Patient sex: M
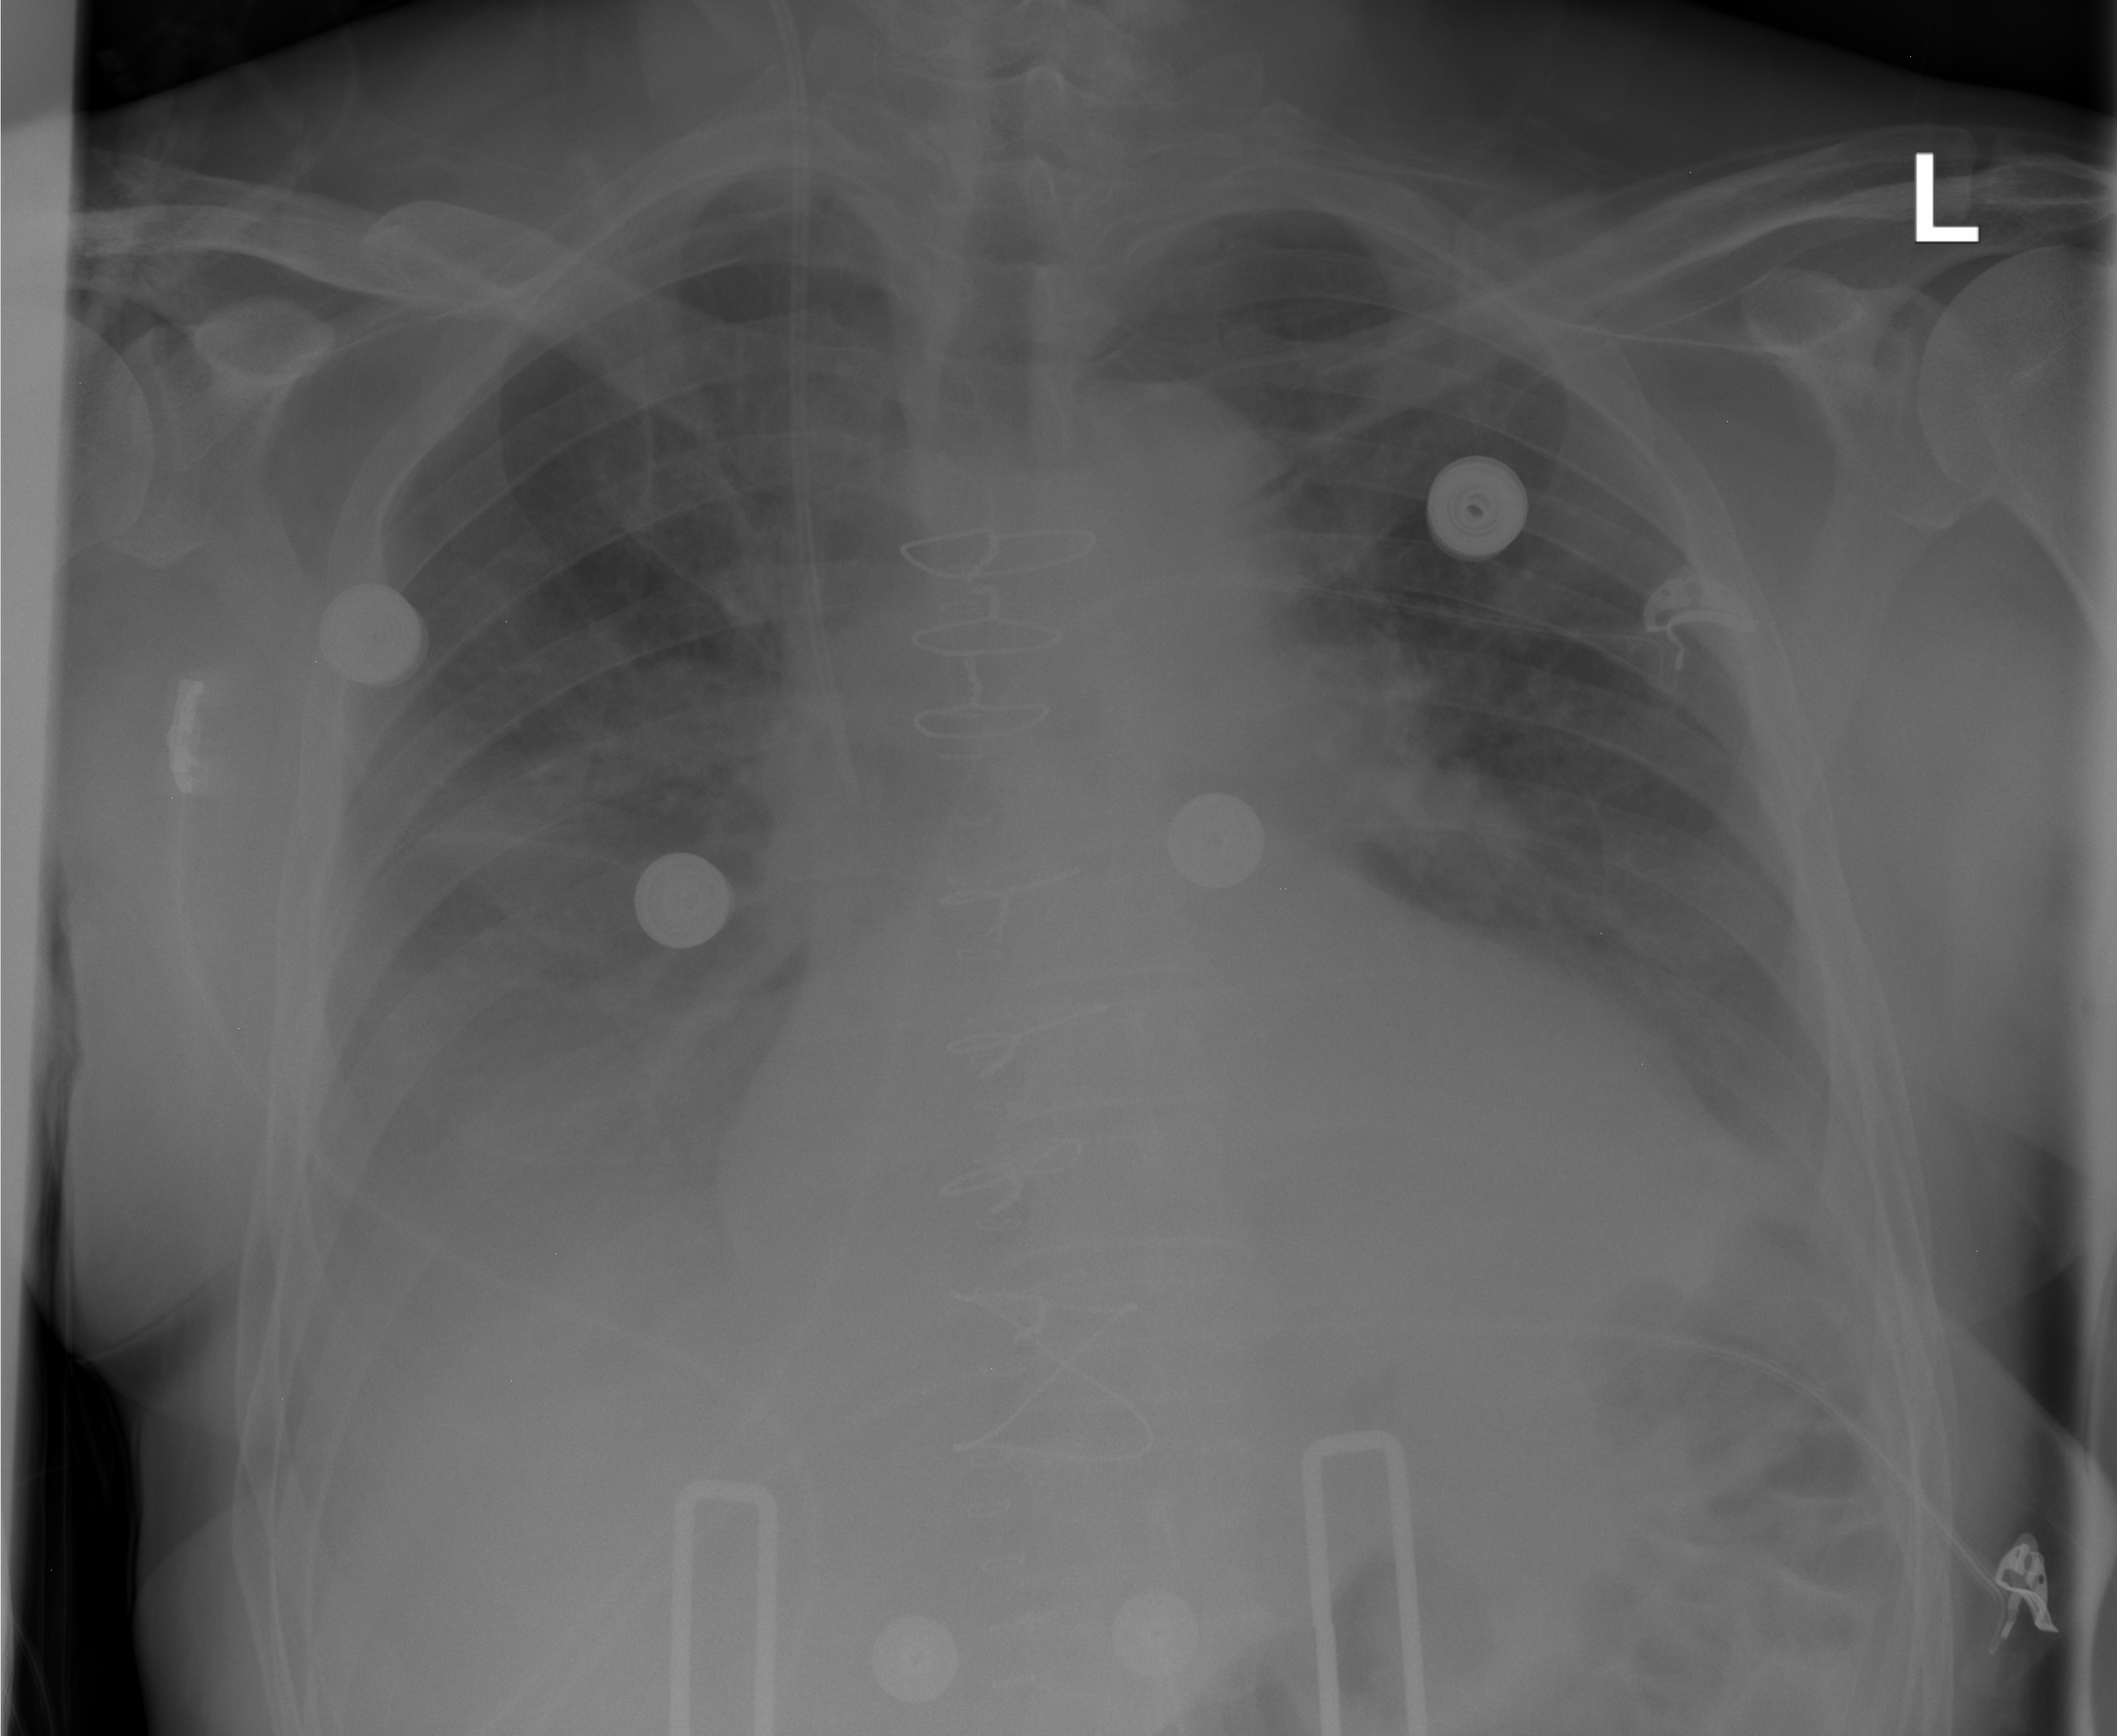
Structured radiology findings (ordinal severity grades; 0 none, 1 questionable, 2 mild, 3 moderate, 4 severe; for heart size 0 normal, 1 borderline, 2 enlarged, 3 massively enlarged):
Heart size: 0
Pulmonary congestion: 0
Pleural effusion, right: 2
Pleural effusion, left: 2
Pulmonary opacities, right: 0
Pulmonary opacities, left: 0
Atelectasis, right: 2
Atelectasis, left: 2